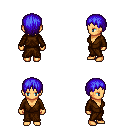
a pixel art fantasy rpg character, female body template, human, tanned skin, brown robe, white pants, blue plain hairstyle, four views (front, back, left, right), 2x2 character sprite sheet, small pixel art, hard edges, no anti-aliasing